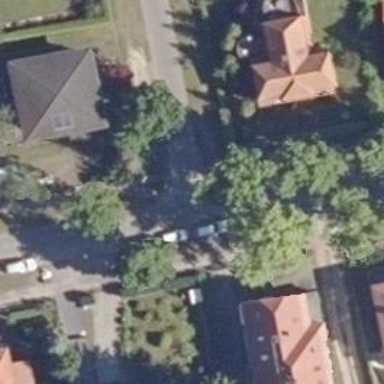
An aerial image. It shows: Residential road with parking lane on the right side.